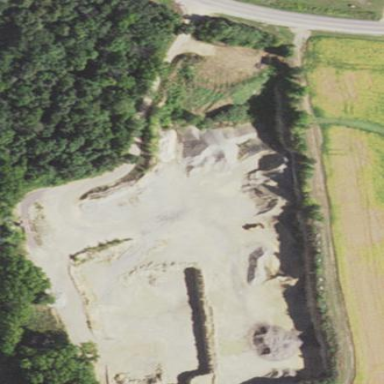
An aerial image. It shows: Quarry area.